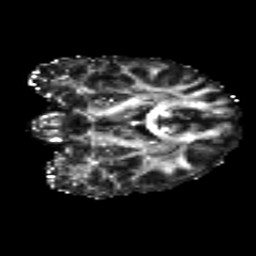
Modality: FA
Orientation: coronal
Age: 21
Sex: male
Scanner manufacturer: siemens
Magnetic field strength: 3 T
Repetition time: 8.8 s
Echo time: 0.085 s